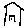
Label: house